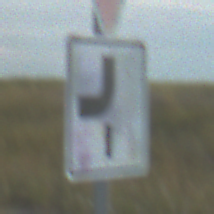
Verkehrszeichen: VerlaufVorfahrtsstrasse7
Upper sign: VorfahrtGewaehren
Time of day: SunriseSunset
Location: Outdoor (RoadRail)
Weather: PartlyCloudy
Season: NotSpecified
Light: Natural